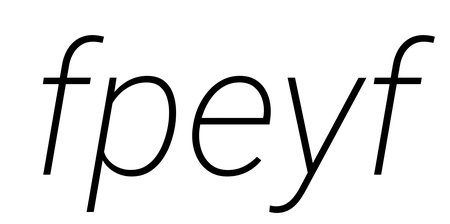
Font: Roboto-Italic_ExtraLight_Italic